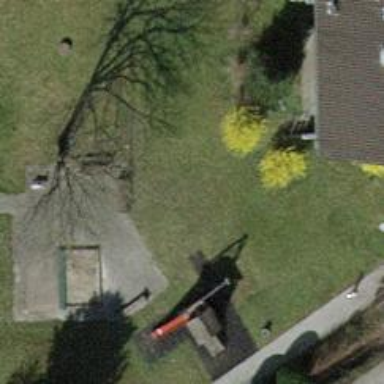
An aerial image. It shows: Brown bench in the vicinity.